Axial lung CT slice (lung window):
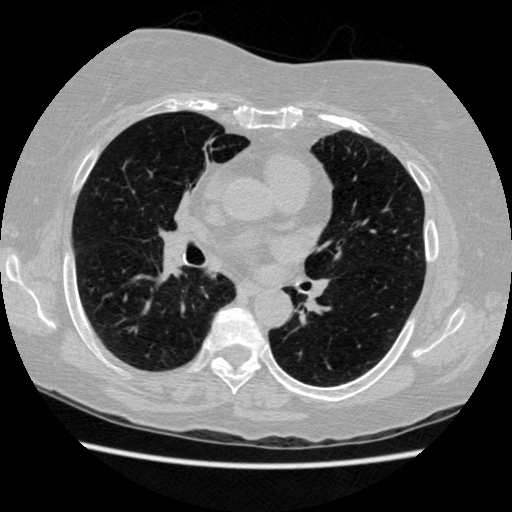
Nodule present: no